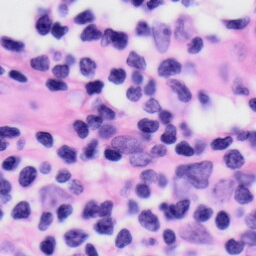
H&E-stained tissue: Skin